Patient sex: M
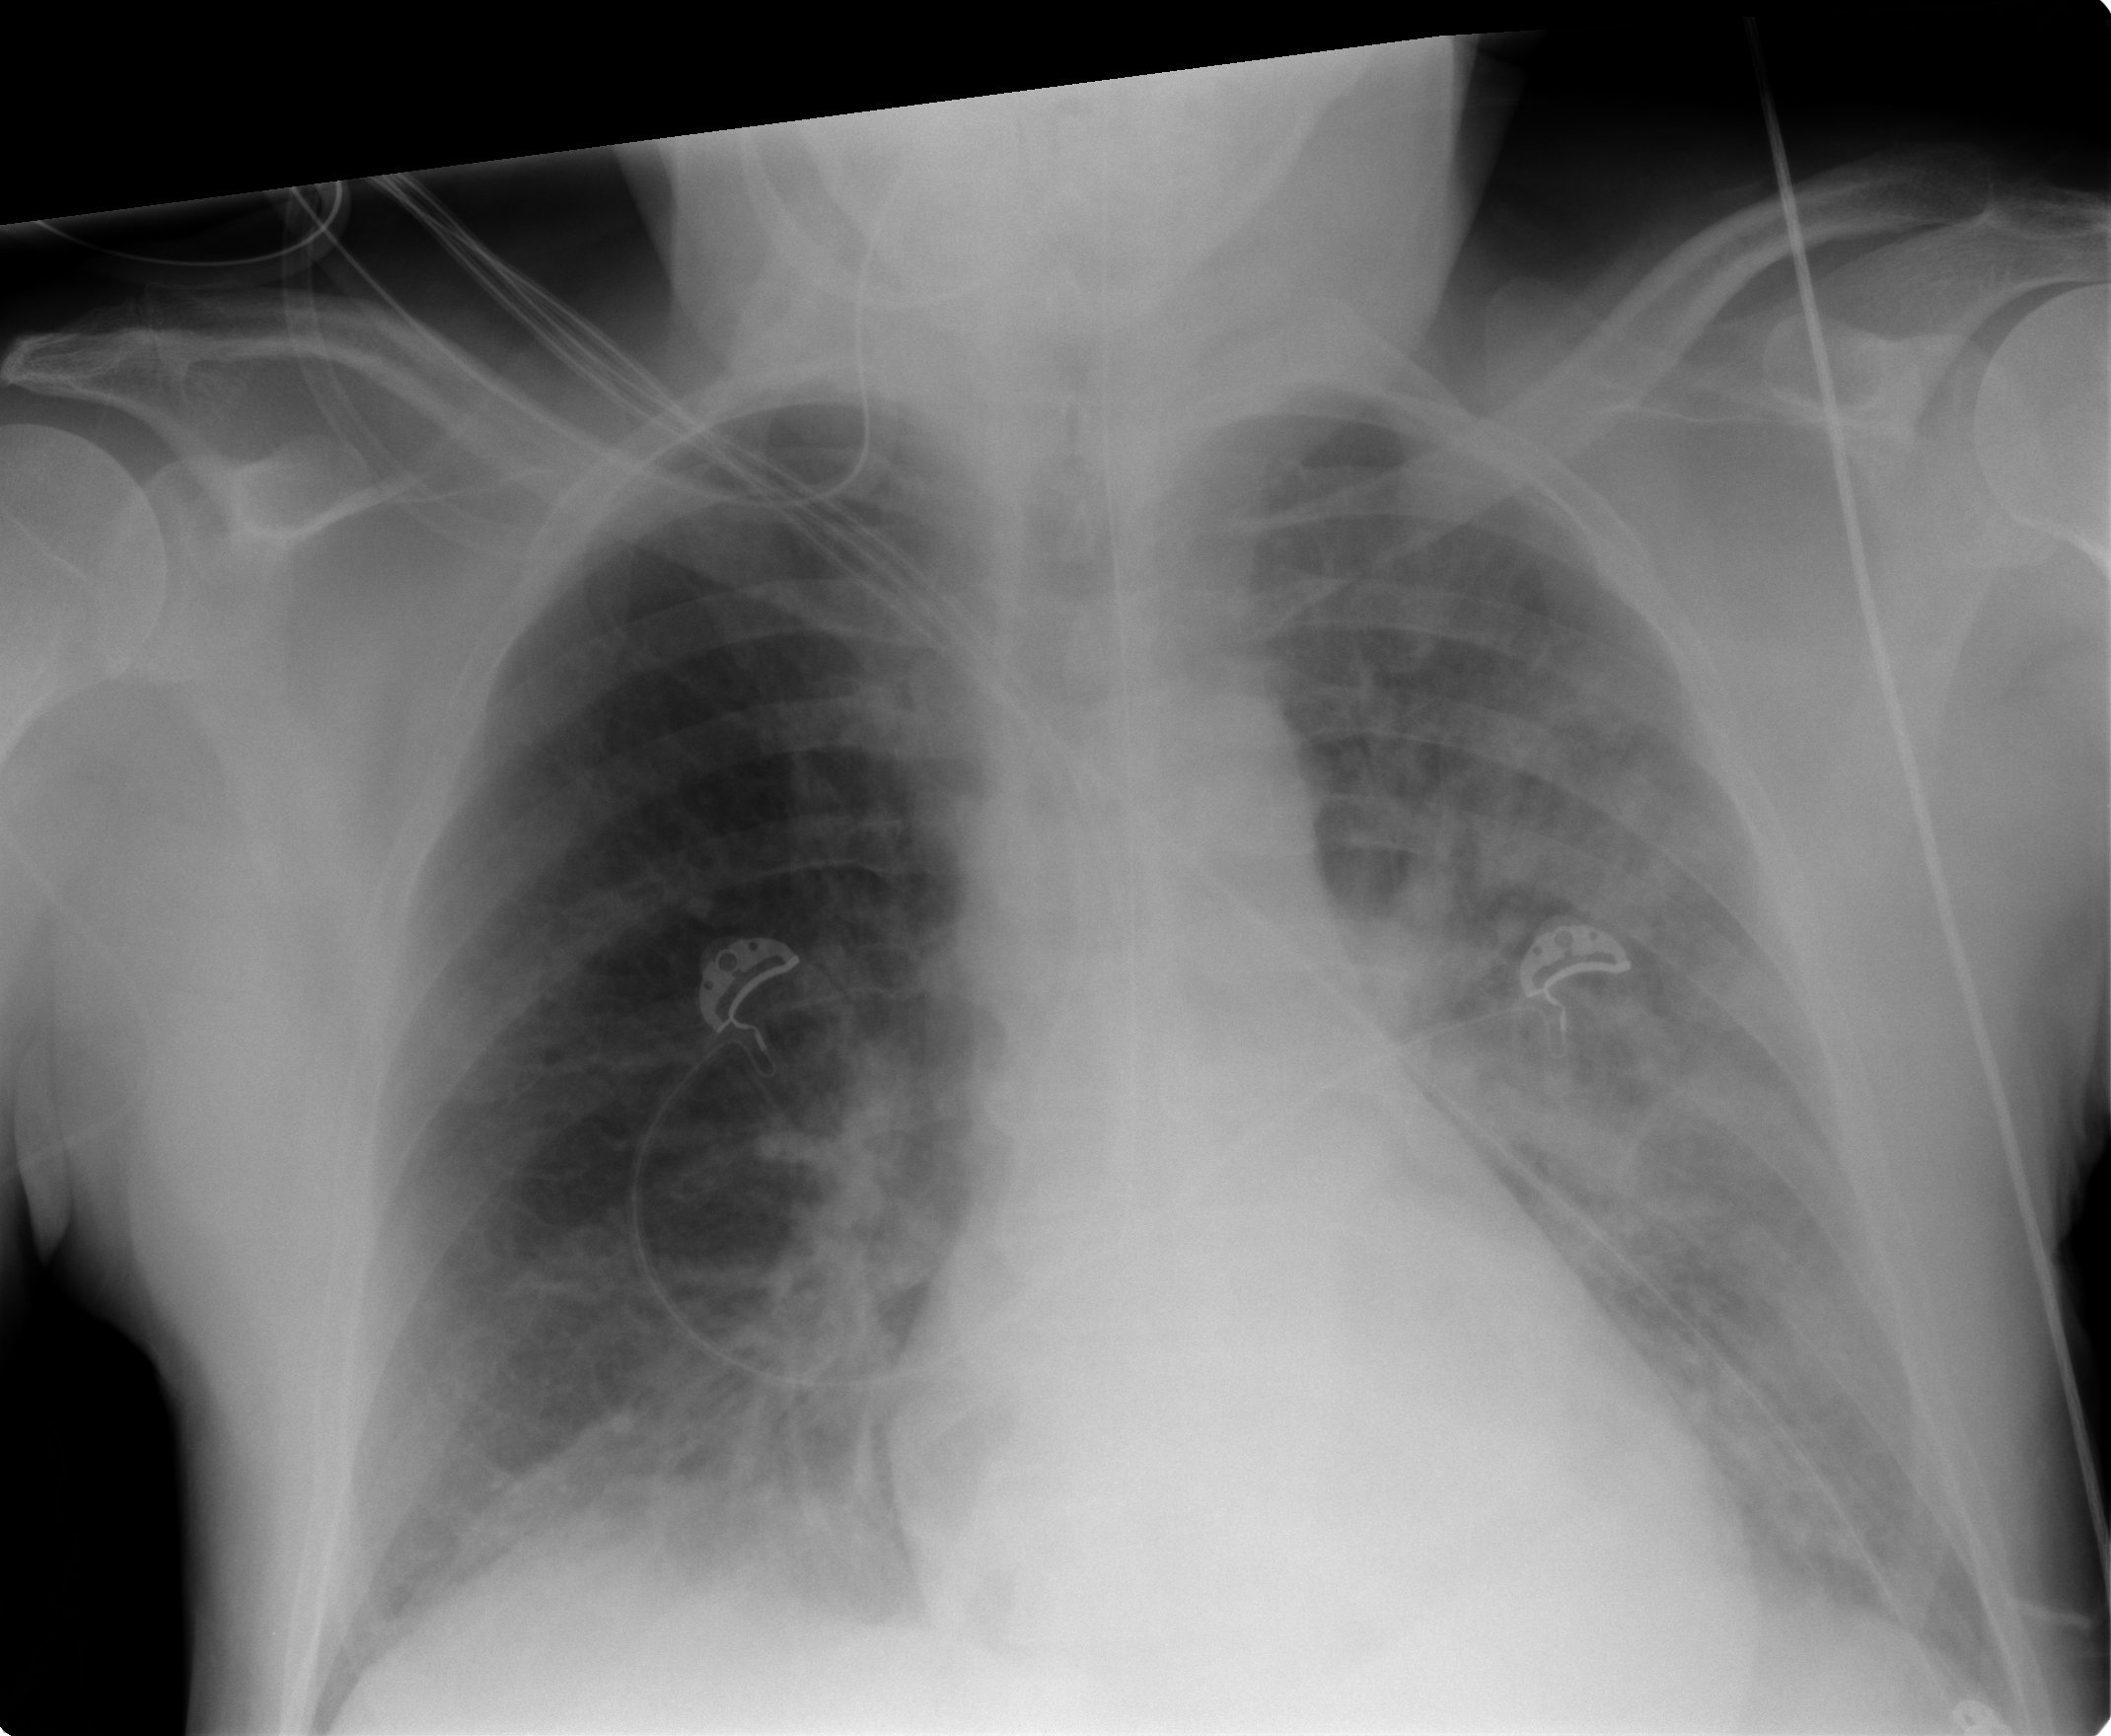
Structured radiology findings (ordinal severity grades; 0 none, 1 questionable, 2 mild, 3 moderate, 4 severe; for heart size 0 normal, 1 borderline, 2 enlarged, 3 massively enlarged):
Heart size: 2
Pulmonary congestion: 2
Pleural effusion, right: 0
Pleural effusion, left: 1
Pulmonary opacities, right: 2
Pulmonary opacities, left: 3
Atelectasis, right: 2
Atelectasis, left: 2